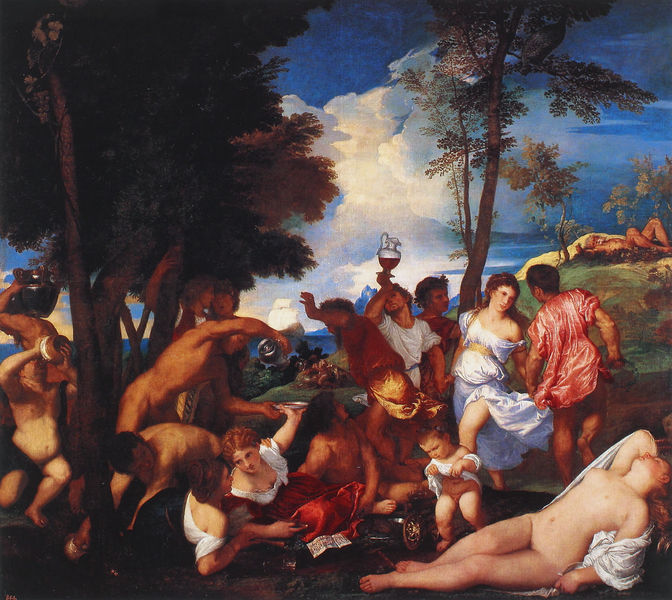
Titel: Bacchanal (“Die Andrier”)
Künstler: Tizian
Institution: Madrid, Museo del Prado
Schlagwörter: akt, baum, blau, gemälde, himmel, kampf, mann, nackt, rubens, wolken, bäume, frauen, frau, kleid, weiss, ölbild, rot, tuch, wiese, wolke, fest, tanz, feiern, gelage, trinken, baumstamm, natur, kelch, kind, amphore, krug, wagen, wein, antike, tumult, mythologie, dynamisch, bacchus, arkadien, amor, weinkrug, menshen, yntike, gelae, sause